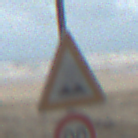
Verkehrszeichen: UnebeneFahrbahn
Zusatzzeichen unten: Geschwindigkeit90
Umgebung: Roofed, Beach
Tageszeit: Midday
Wetter: Overcast
Licht: Natural
Jahreszeit: NotSpecified
Kontrast: LowContrast